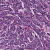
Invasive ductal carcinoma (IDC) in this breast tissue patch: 1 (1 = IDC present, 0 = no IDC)